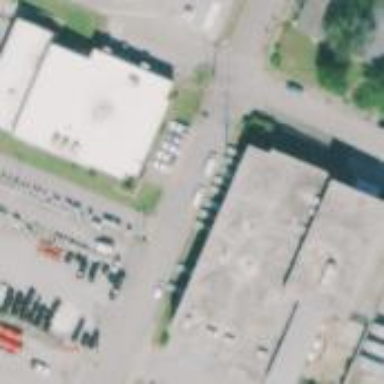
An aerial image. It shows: Commercial building.